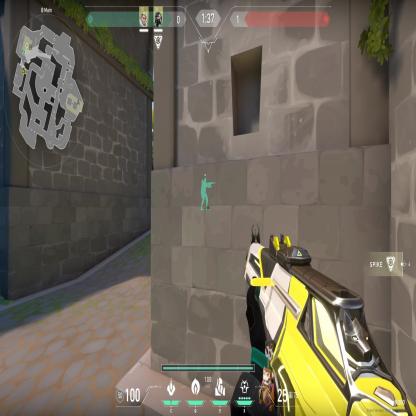
Label: teammate